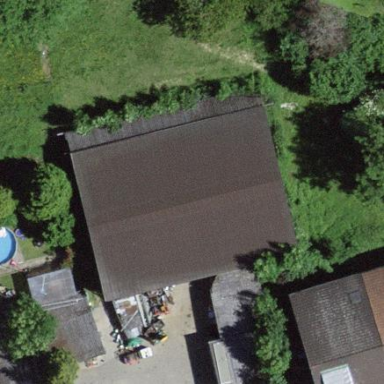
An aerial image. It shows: Group of garages.